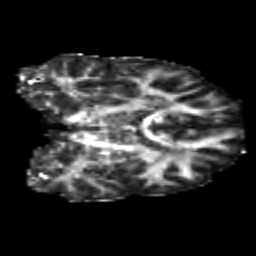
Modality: FA
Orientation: coronal
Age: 20
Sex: male
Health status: healthy
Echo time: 0.074 s